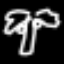
Label: palm tree